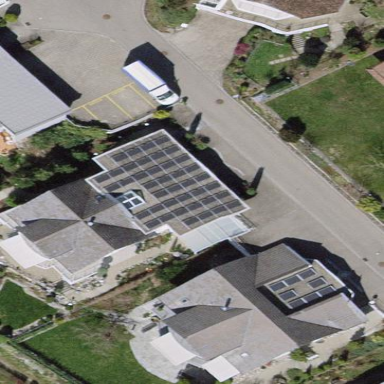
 consisting of solar photovoltaic panels."